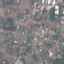
Land use / land cover: Residential